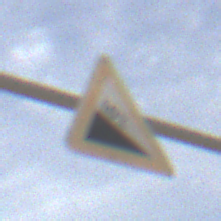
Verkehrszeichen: Gefaelle10
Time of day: MorningAfternoon
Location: Outdoor (Suburban)
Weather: PartlyCloudy
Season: NotSpecified
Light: Natural